Aerial crown-view tile of a tropical tree (Barro Colorado Island, Panama), acquired 20250616:
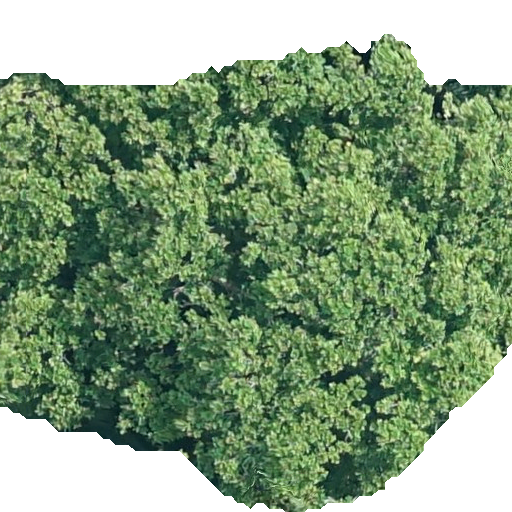
Species: Anacardium excelsum
GBIF accepted scientific name: Anacardium excelsum
Crown area: 336.025 m²